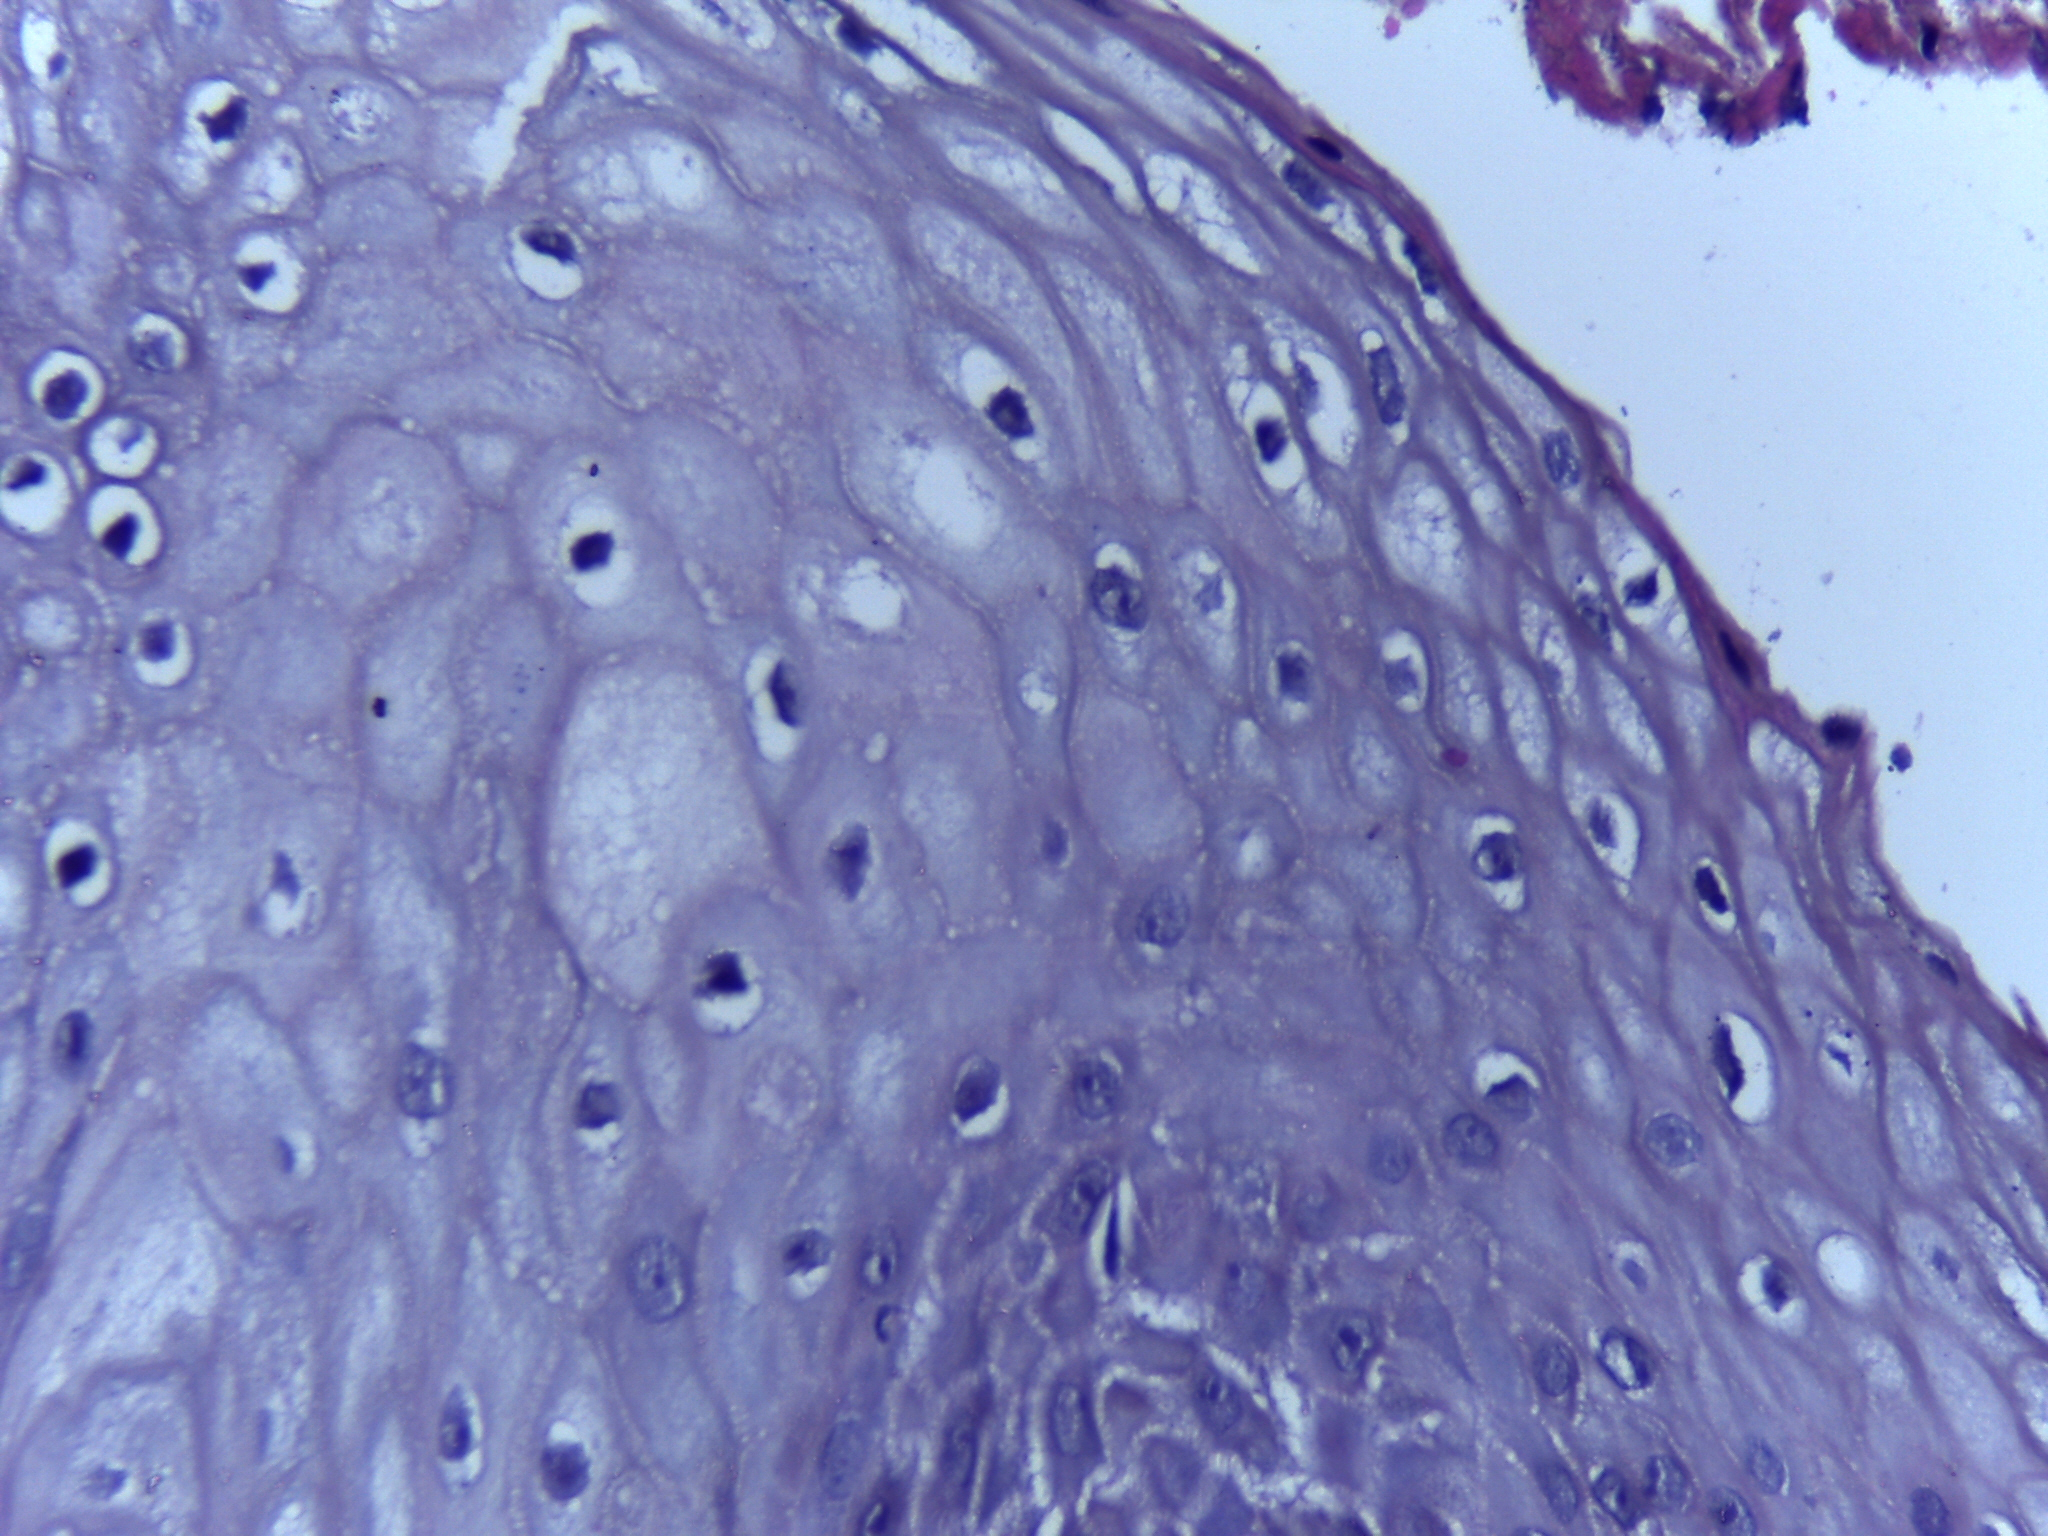
Diagnosis: OSCC